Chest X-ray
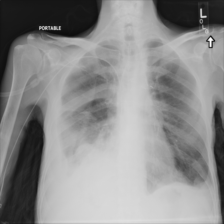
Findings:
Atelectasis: negative
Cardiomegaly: negative
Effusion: positive
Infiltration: negative
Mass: positive
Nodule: negative
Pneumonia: negative
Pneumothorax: negative
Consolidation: negative
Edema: negative
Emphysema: negative
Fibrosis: negative
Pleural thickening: negative
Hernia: negative